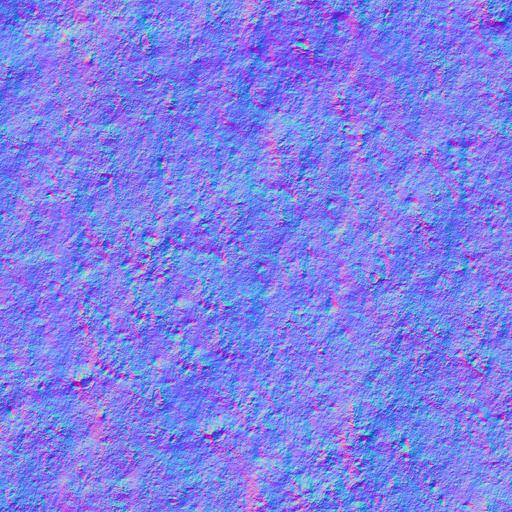
concrete moss mossy rough